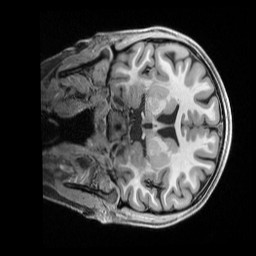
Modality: T1w
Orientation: coronal
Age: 18
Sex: female
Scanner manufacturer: siemens
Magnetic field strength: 3 T
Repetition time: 2.5 s
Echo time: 0.00296 s